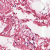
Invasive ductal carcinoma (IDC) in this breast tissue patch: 0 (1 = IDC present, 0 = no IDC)